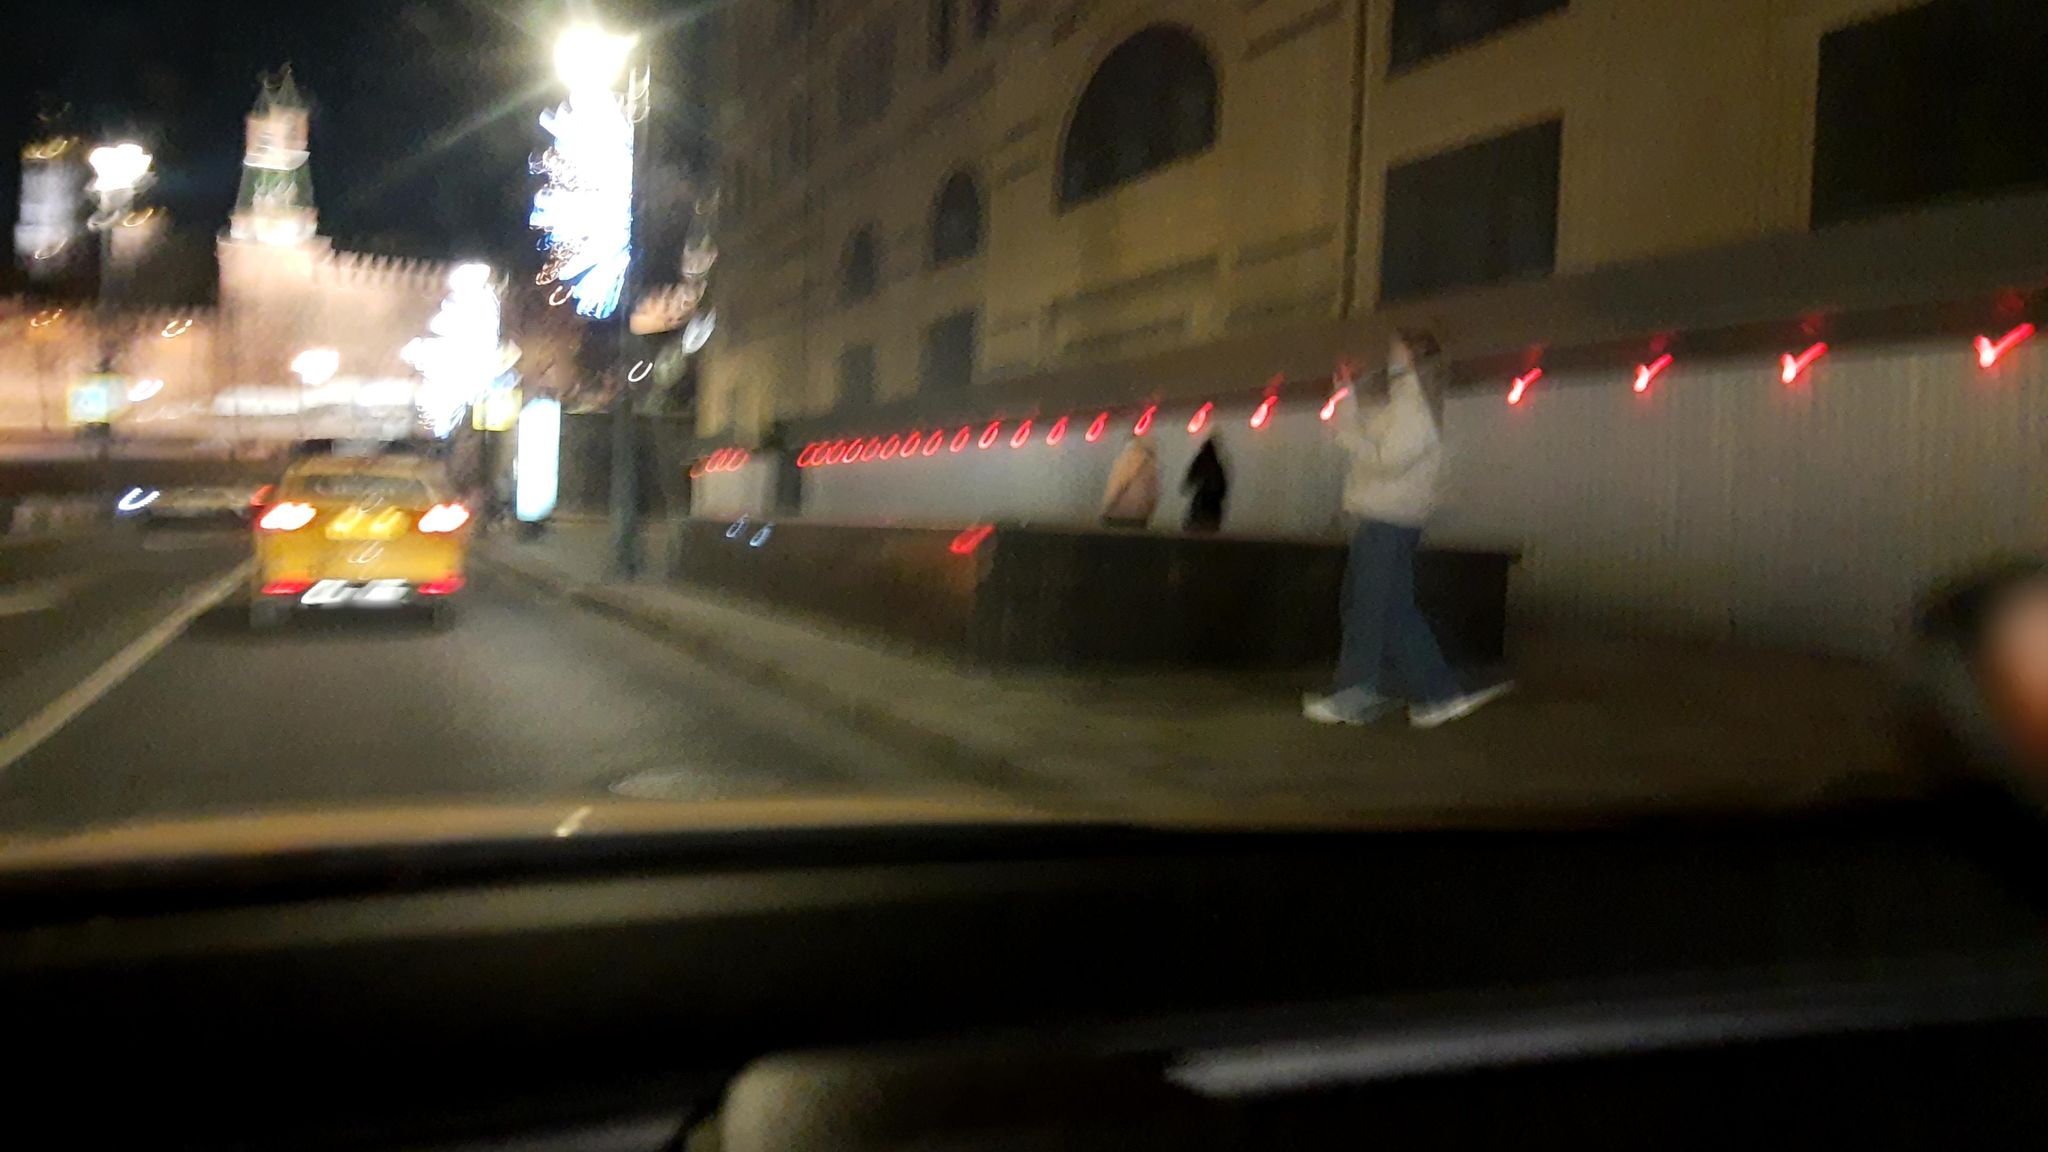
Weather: rainy
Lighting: night
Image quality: slightly poor
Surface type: driving surface
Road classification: footway, steps
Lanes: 2
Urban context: urban centre
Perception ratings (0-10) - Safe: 1.89, Lively: 6.3, Beautiful: 7.94, Boring: 2.2, Depressing: 0.94, Wealthy: 7.38